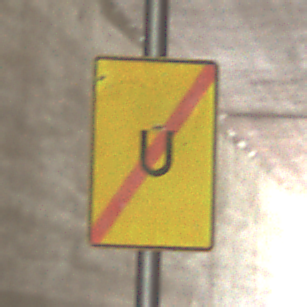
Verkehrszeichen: EndeUmleitung
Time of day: Midday
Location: Roofed (Tunnel)
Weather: NotSpecified
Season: NotSpecified
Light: Natural